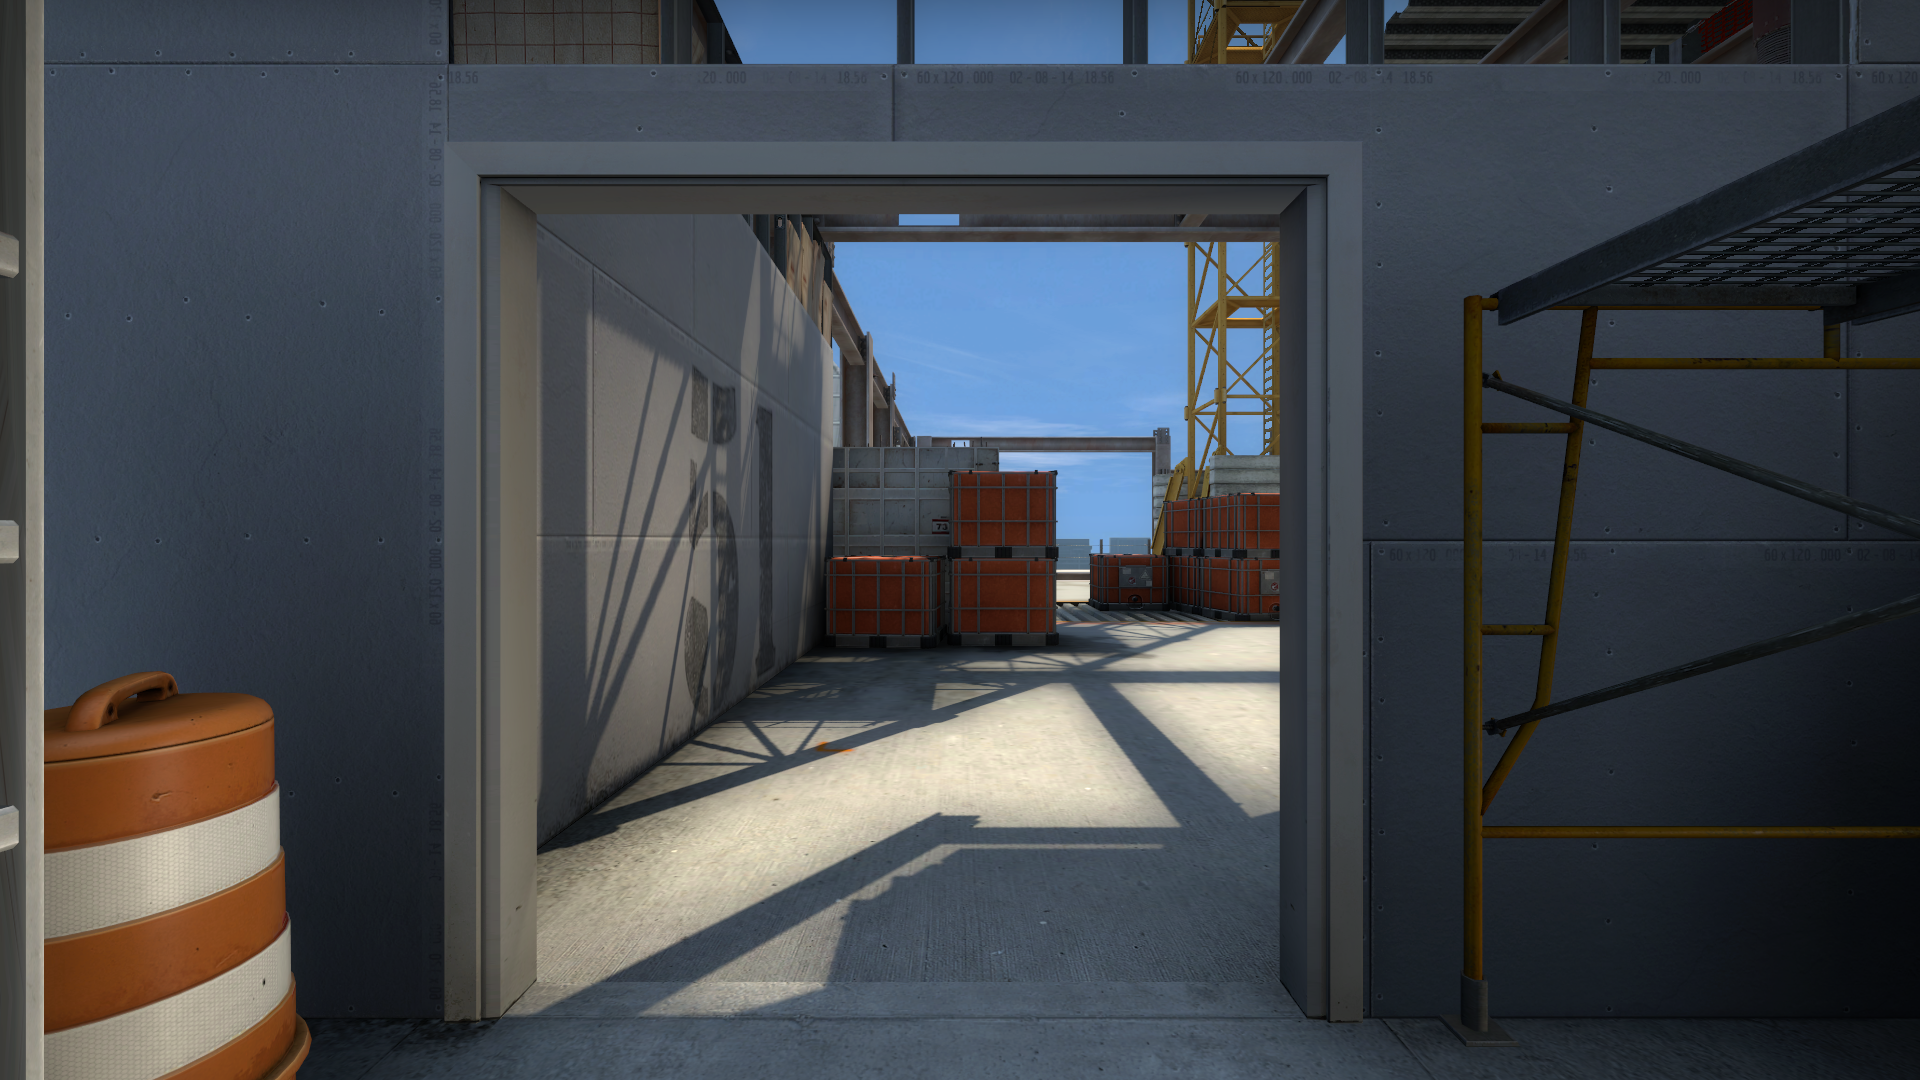
Map: de_vertigo